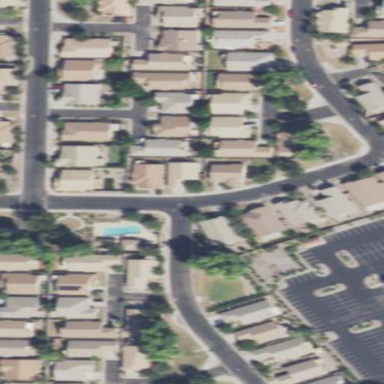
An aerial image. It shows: Gated residential area.